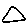
Label: triangle